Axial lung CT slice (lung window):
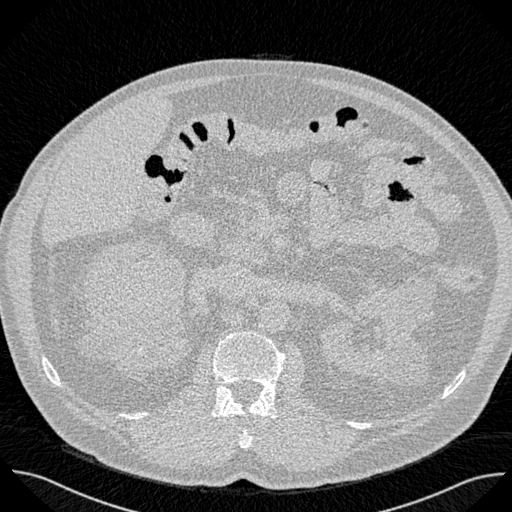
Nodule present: no